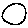
Label: circle